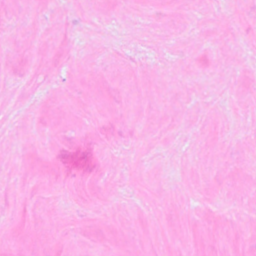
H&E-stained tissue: Breast